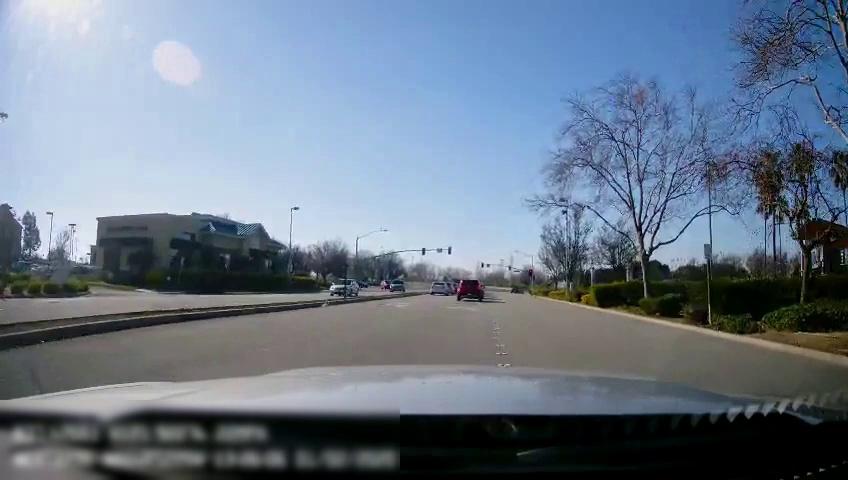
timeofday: Day
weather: Sunny
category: Drivable Space
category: Drivable Space
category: Vehicles | Car
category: Vehicles | Car
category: Vehicles | Car
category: Vehicles | SUV
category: Vehicles | SUV
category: Vehicles | Car
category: Vehicles | Car
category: Vehicles | Car
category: Lanes | Current Lane